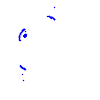
Particle: proton